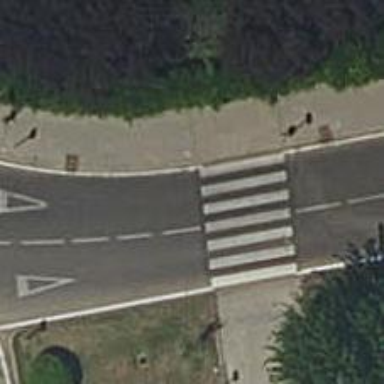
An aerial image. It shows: Kerb barrier.